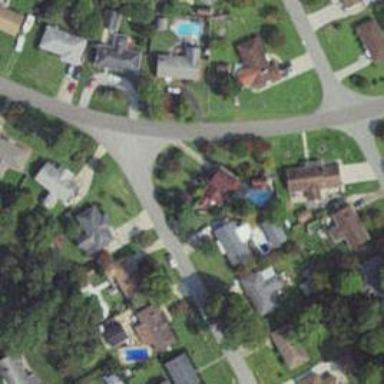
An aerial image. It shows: Neighborhood.